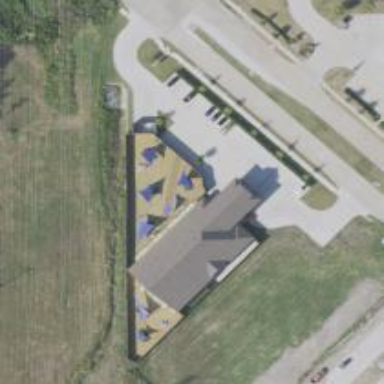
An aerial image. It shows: Veterinary clinic with gabled roof.